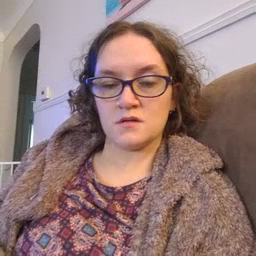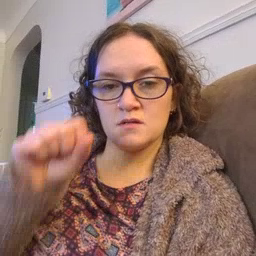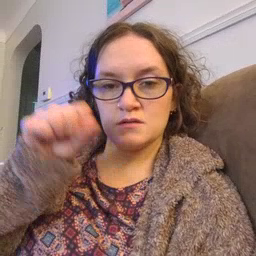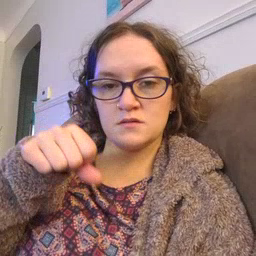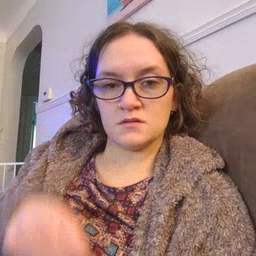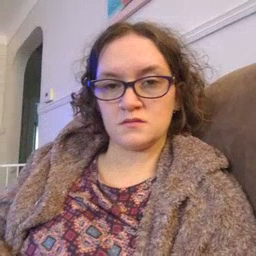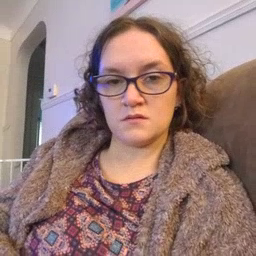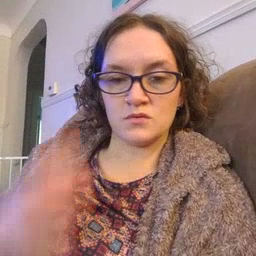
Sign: yes